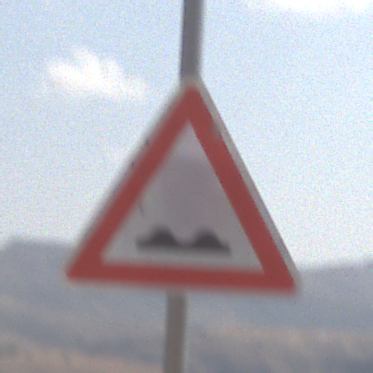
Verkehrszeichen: UnebeneFahrbahn
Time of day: Midday
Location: Outdoor (Nature)
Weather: PartlyCloudy
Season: NotSpecified
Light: Natural